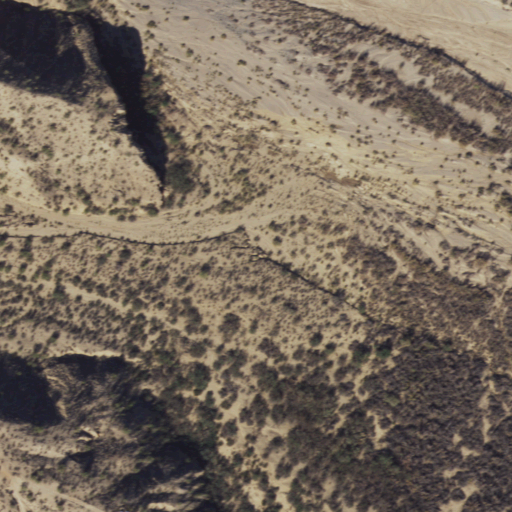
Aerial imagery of valley in Arizona named Devils Canyon containing shrub, woody wetlands, and herbaceous wetlands